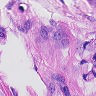
Metastatic tissue present: yes